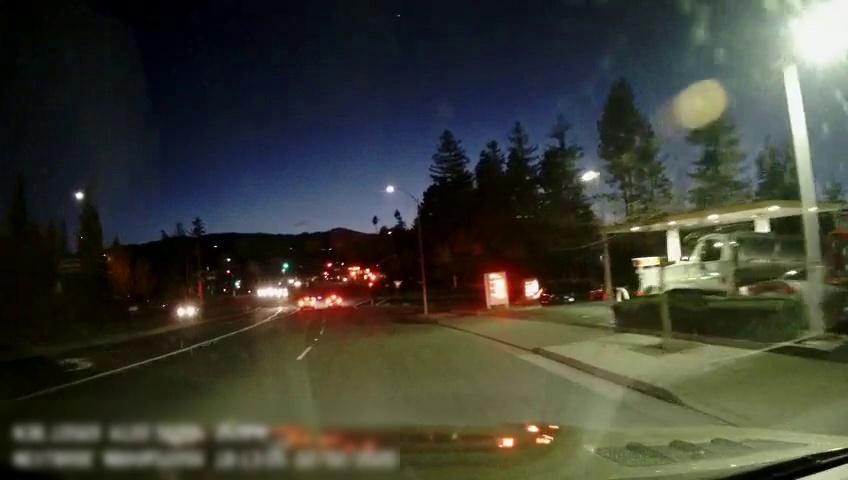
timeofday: Night
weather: Other
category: Drivable Space
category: Vehicles | SUV
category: Vehicles | Truck
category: Vehicles | SUV
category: Vehicles | SUV
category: Vehicles | SUV
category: Vehicles | Car
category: Lanes | Current Lane
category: Lanes | Alternate Lane
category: Lanes | Alternate Lane
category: Traffic | Lights